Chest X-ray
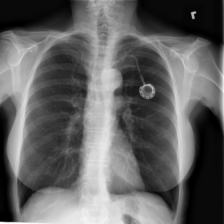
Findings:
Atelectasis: negative
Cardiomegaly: negative
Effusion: negative
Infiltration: negative
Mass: negative
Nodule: negative
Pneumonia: negative
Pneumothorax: negative
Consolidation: negative
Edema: negative
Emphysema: negative
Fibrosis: negative
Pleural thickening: negative
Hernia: negative